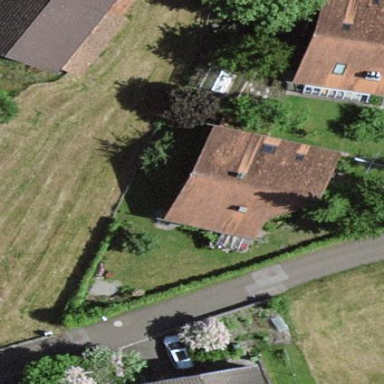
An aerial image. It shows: Detached building.